Question:
How can I adjust the columns horizontally so that the data fills the entire 'DataGridView' and leaves no blank spaces to the left or right of the data?
So far I have used 'WindowState = Maximized' and this doesn't work.
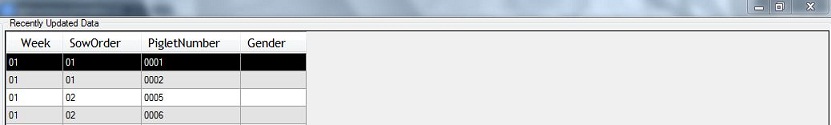
Answer: try this :
'''
dataGridView1.AutoSizeColumnsMode = DataGridViewAutoSizeColumnsMode.Fill
'''